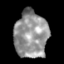
Tissue: skin
Cell type: T cells
Senescence score: 0.2638
Nuclear area (px): 1518
Mean DAPI intensity: 149.655